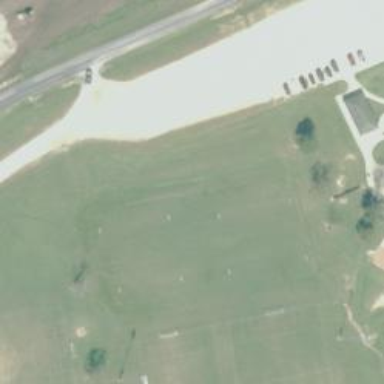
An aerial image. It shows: Soccer pitch designated for leisure and sports activities.